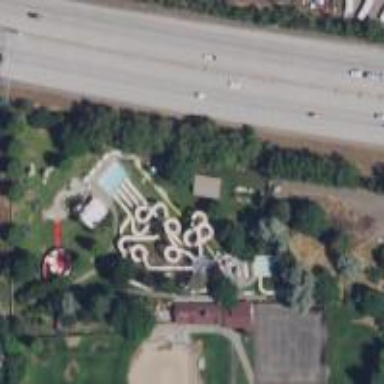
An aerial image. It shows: Bridge leading to water slide attraction.